Aerial crown-view tile of a tropical tree (Barro Colorado Island, Panama), acquired 20250512:
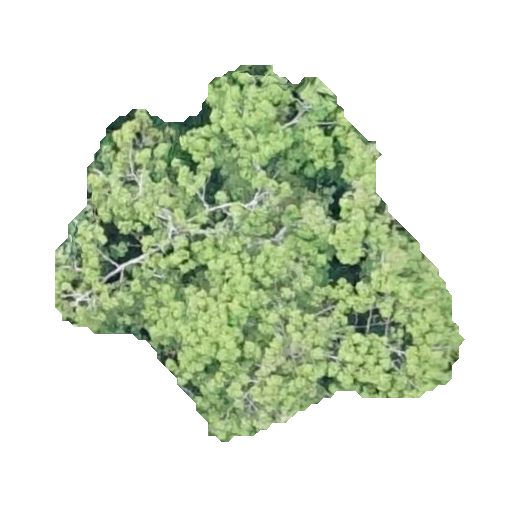
Species: Ceiba pentandra
GBIF accepted scientific name: Ceiba pentandra
Crown area: 142.16 m²